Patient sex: M
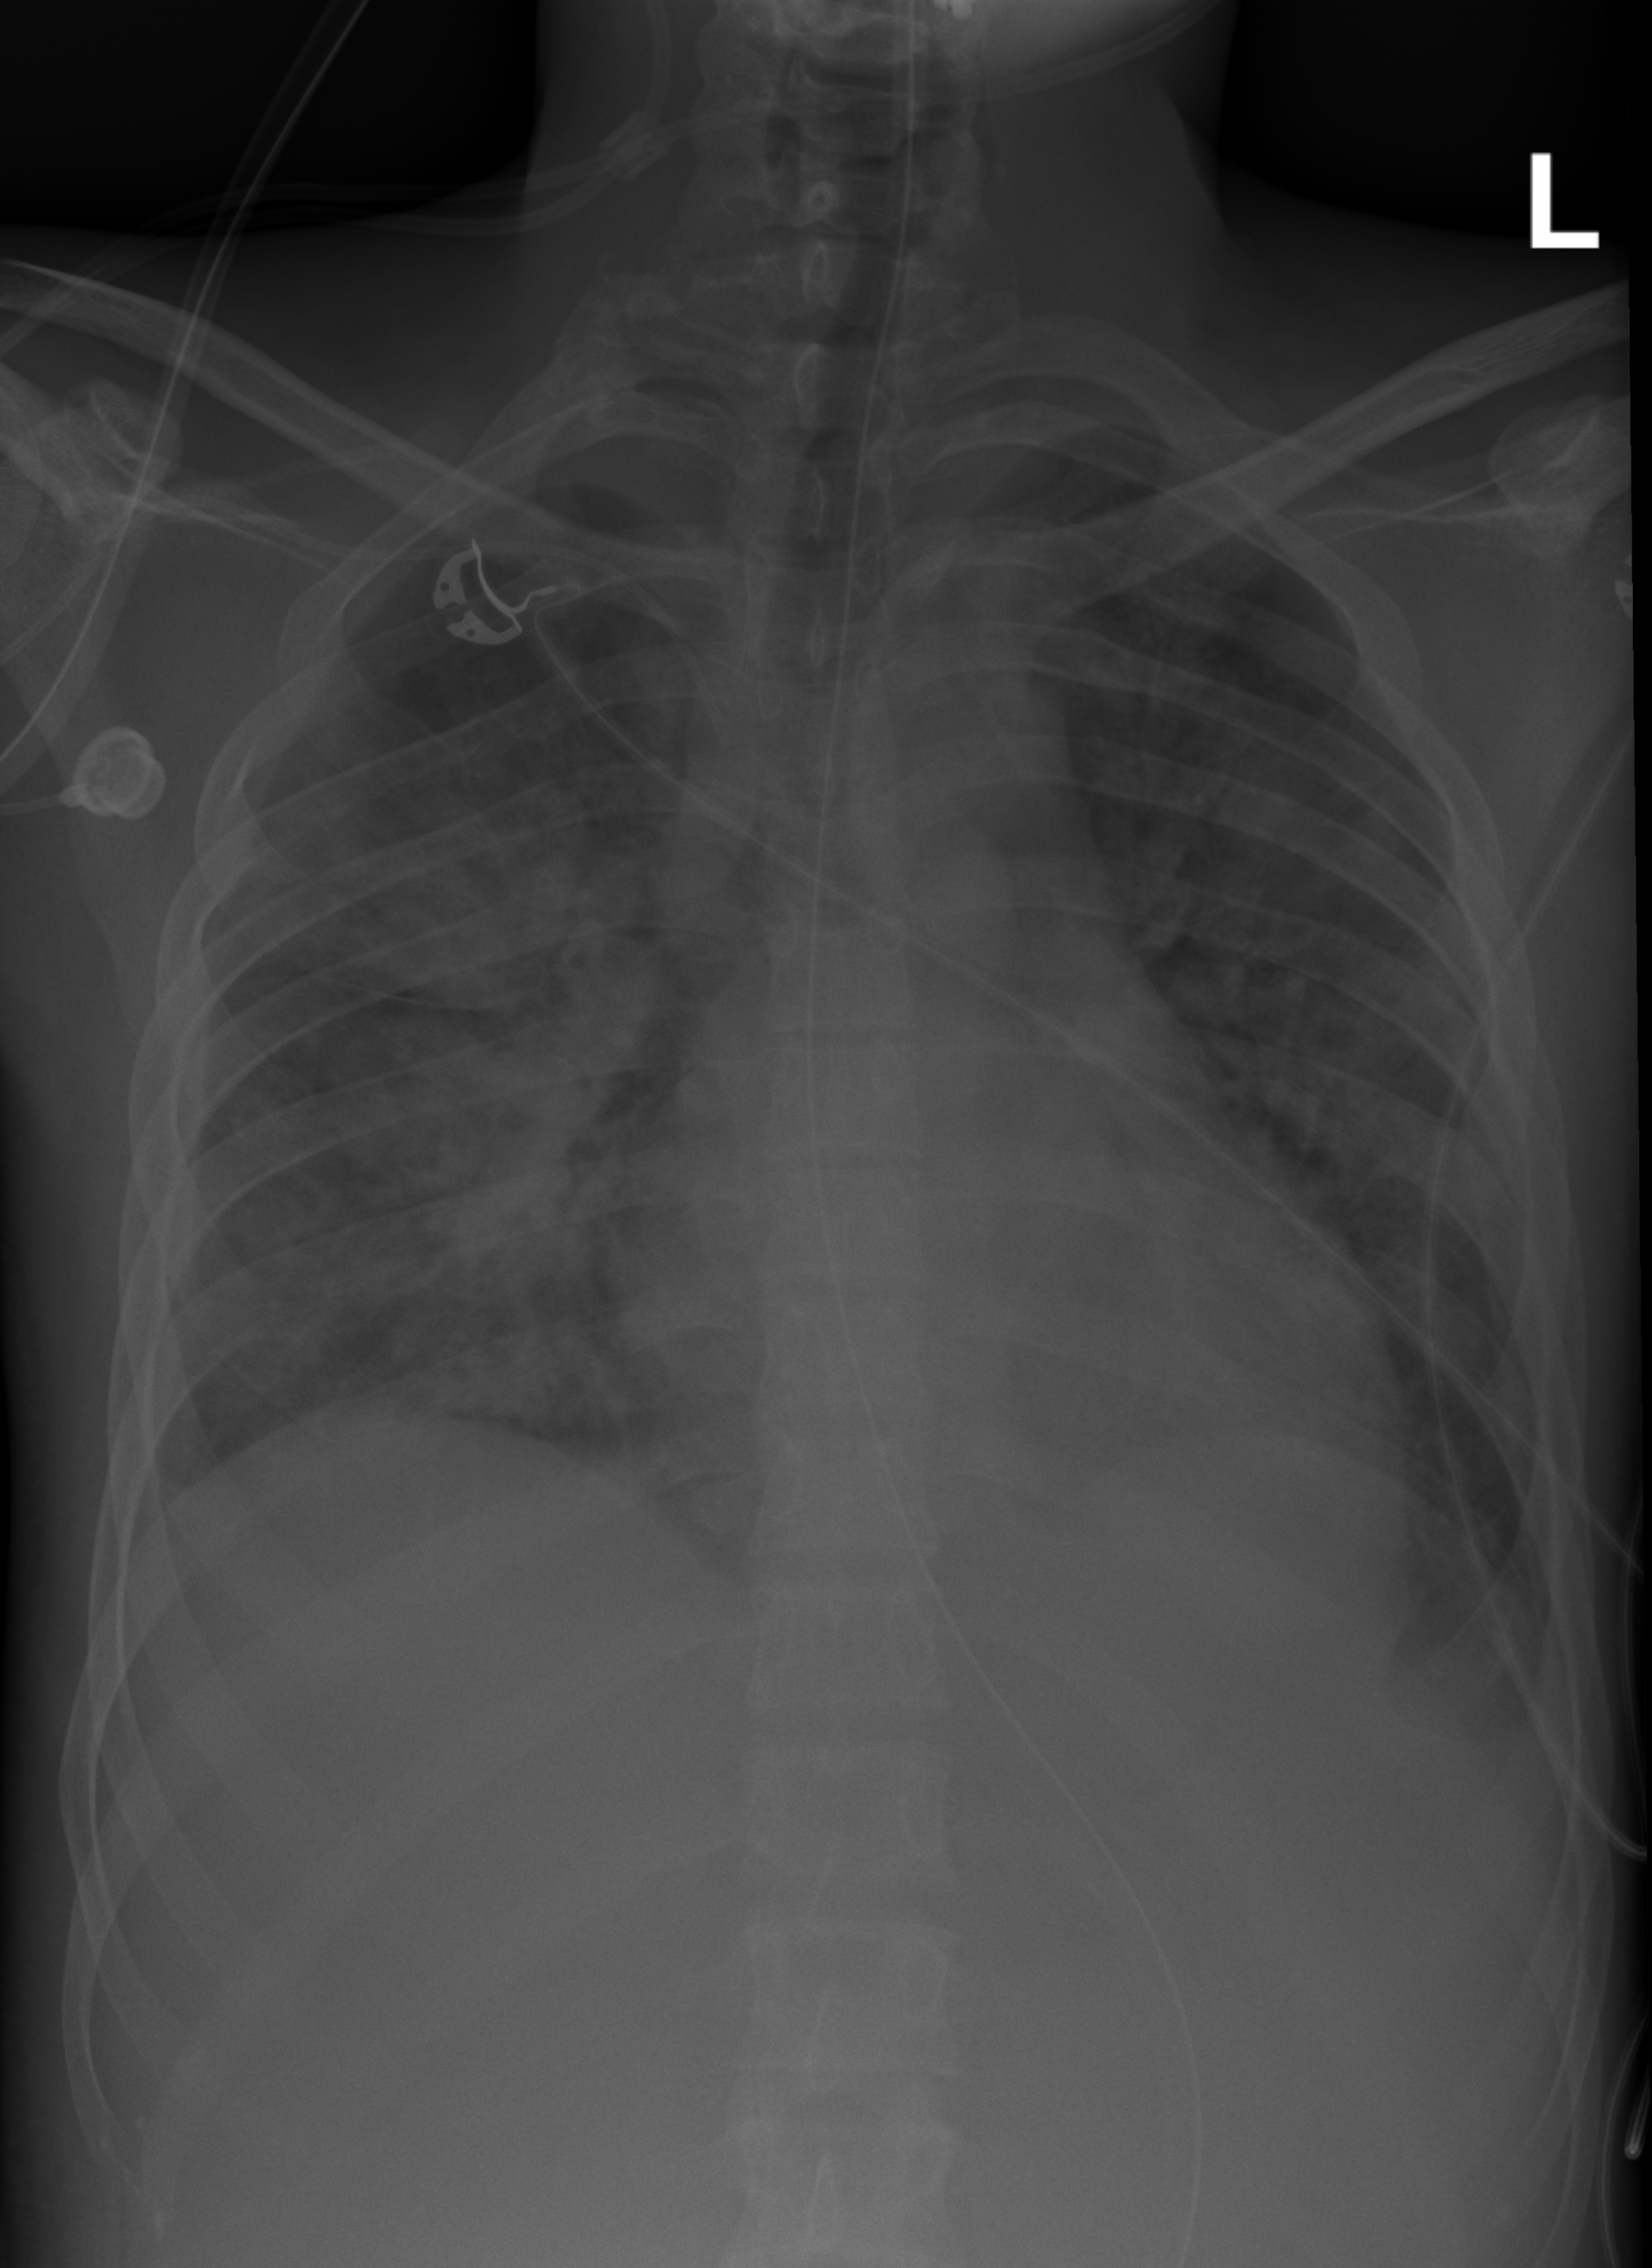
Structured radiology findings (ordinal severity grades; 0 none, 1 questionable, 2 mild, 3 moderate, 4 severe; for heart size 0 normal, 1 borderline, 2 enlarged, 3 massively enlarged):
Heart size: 2
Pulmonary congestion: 2
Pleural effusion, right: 2
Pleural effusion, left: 1
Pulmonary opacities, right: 3
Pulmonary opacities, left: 3
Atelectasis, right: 2
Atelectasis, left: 0